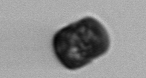
Label: Thalassiosira